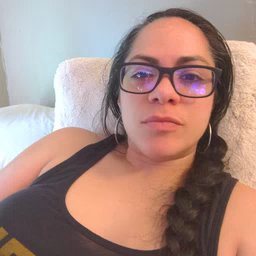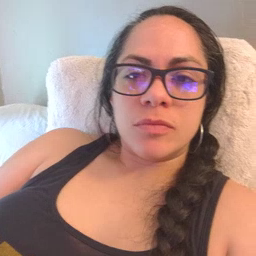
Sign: napkin